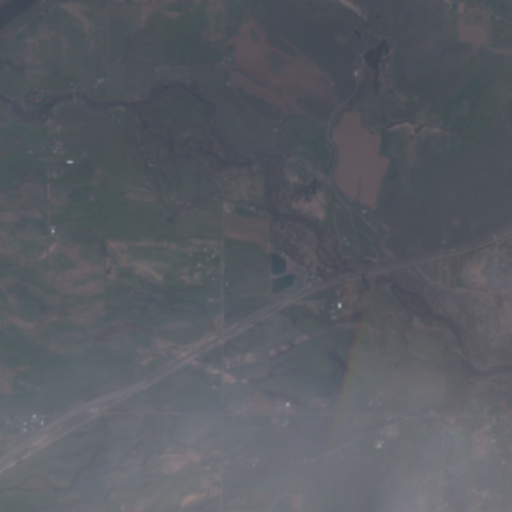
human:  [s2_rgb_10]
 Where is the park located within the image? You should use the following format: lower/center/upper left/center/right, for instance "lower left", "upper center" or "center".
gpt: The park is located in the lower right of the image.
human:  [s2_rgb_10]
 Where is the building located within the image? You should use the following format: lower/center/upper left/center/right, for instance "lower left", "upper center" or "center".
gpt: There is no building in the image.